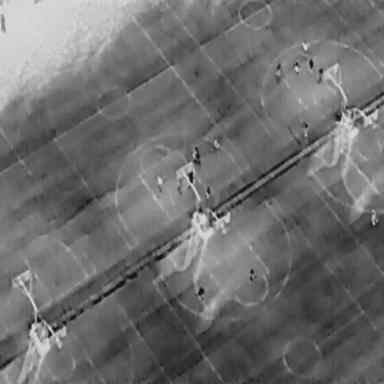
There are 13 People in the infrared image.